Question: I have an image in the format .svg like the one below.

I want to make a webpage where the user can interact with a image like this, but with more nodes. The structure will be to a tree.
Note: By interact I mean being able to click on the nodes -and the webpage recognizing it- and when one node is selected the color of the other nodes change.
Note2: I just have the .svg file, I don't know if I'm able to define this as a inline svg on html.
Note3: This image will have many nodes (80+), so I would rather not having to define a clickable area for each one of them and so on... But if this is the only solution, no problem.
Here is the content of my .svg file:
'''
<?xml version="1.0" encoding="UTF-8" standalone="no"?>
<!DOCTYPE svg PUBLIC "-//W3C//DTD SVG 1.1//EN"
"http://www.w3.org/Graphics/SVG/1.1/DTD/svg11.dtd">
<!-- Generated by graphviz version 2.38.0 (20140413.2041)
-->
<!-- Title: g Pages: 1 -->
<svg width="134pt" height="116pt"
viewBox="0.00 0.00 134.00 116.00" xmlns="http://www.w3.org/2000/svg" xmlns:xlink="http://www.w3.org/1999/xlink">
<g id="graph0" class="graph" transform="scale(1 1) rotate(0) translate(4 112)">
<title>g</title>
<polygon fill="white" stroke="none" points="-4,4 -4,-112 130,-112 130,4 -4,4"/>
<!-- a -->
<g id="node1" class="node"><title>a</title>
<ellipse fill="none" stroke="black" cx="27" cy="-90" rx="27" ry="18"/>
<text text-anchor="middle" x="27" y="-86.3" font-family="Times New Roman,serif" font-size="14.00">a</text>
</g>
<!-- b -->
<g id="node2" class="node"><title>b</title>
<ellipse fill="none" stroke="black" cx="27" cy="-18" rx="27" ry="18"/>
<text text-anchor="middle" x="27" y="-14.3" font-family="Times New Roman,serif" font-size="14.00">b</text>
</g>
<!-- a&#45;&gt;b -->
<g id="edge1" class="edge"><title>a&#45;&gt;b</title>
<path fill="none" stroke="black" d="M27,-71.6966C27,-63.9827 27,-54.7125 27,-46.1124"/>
<polygon fill="black" stroke="black" points="30.5001,-46.1043 27,-36.1043 23.5001,-46.1044 30.5001,-46.1043"/>
</g>
<!-- c -->
<g id="node3" class="node"><title>c</title>
<ellipse fill="none" stroke="black" cx="99" cy="-18" rx="27" ry="18"/>
<text text-anchor="middle" x="99" y="-14.3" font-family="Times New Roman,serif" font-size="14.00">c</text>
</g>
<!-- b&#45;&gt;c -->
<g id="edge2" class="edge"><title>b&#45;&gt;c</title>
<path fill="none" stroke="black" d="M54,-18C56.6147,-18 59.2295,-18 61.8442,-18"/>
<polygon fill="black" stroke="black" points="61.9297,-21.5001 71.9297,-18 61.9297,-14.5001 61.9297,-21.5001"/>
</g>
</g>
</svg>
'''
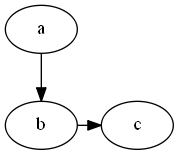
Answer: The SVG would need to be inline to have interaction on a page. If you embed an image then the image (.svg) is treated as a single object. For the inline SVG each node should have a separate ID if you want to select them individually.
Here's one I created for another answer.
'''
svg {
display: block;
width: 20%;
margin: 25px auto;
border: 1px solid grey;
stroke: #006600;
}
#buttons polygon:hover {
fill: orange;
}
#buttons rect:hover {
fill: blue
}
#center {
fill: #00cc00;
}
#top {
fill: #cc3333;
}
#right {
fill: #663399;
}
#left {
fill: #bada55;
}
'''
'''
<svg viewbox="0 0 100 100">
<g id="buttons">
<rect id="center" x="25" y="25" height="50" width="50" />
<polygon id="top" points="0,0 100,0 75,25 25,25" />
<polygon id="right" points="100,0 75,25 75,75 100,100" />
<polygon id="bottom" points="0,100 25,75 75,75 100,100" />
<polygon id="left" points="0,0 25,25 25,75 0,100" />
</g>
</svg>
'''